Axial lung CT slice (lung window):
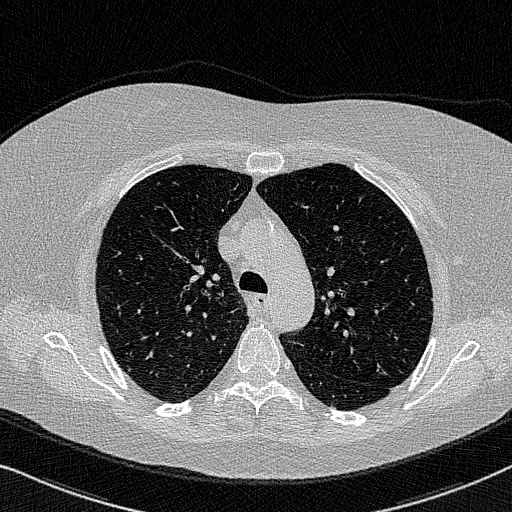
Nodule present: no